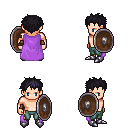
a pixel art fantasy rpg character, male body template, human, light skin, lavender cape, teal pants, raven bedhead hairstyle, leather bracers, metal boots, shield, four views (front, back, left, right), 2x2 character sprite sheet, small pixel art, hard edges, no anti-aliasing